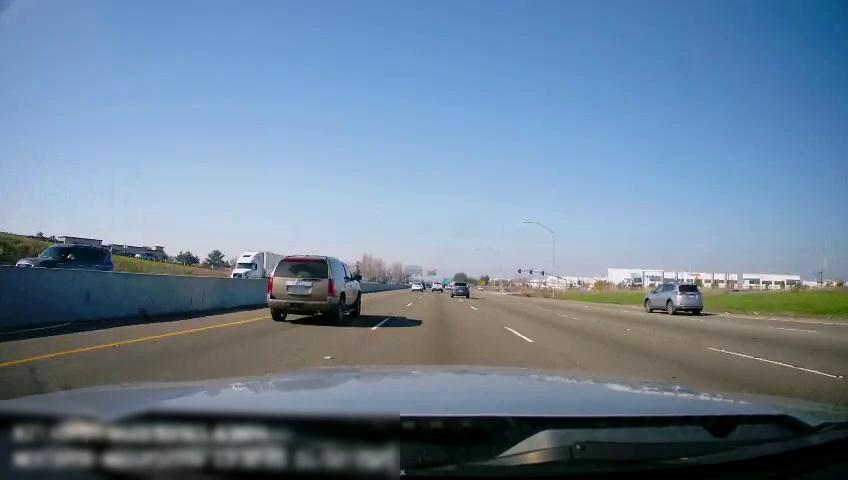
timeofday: Day
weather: Sunny
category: Vehicles | SUV
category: Vehicles | Truck
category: Vehicles | Car
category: Drivable Space
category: Vehicles | SUV
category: Vehicles | SUV
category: Vehicles | SUV
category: Vehicles | Car
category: Vehicles | SUV
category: Lanes | Alternate Lane
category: Lanes | Alternate Lane
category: Lanes | Current Lane
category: Lanes | Current Lane
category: Lanes | Alternate Lane
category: Lanes | Alternate Lane